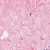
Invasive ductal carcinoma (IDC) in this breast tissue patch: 0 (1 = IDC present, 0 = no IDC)